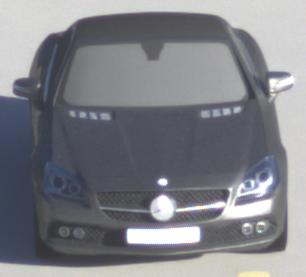
Make: Mercedes-Benz
Model: SLK 200
Detailed model: SLK-Class (172)
Model produced from: 2011/03
Model produced until: 2015/04
Doors: 2
Color: gray
Road condition: dry road
Daytime: sunrise or sunset
Contrast: medium contrast